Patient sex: F
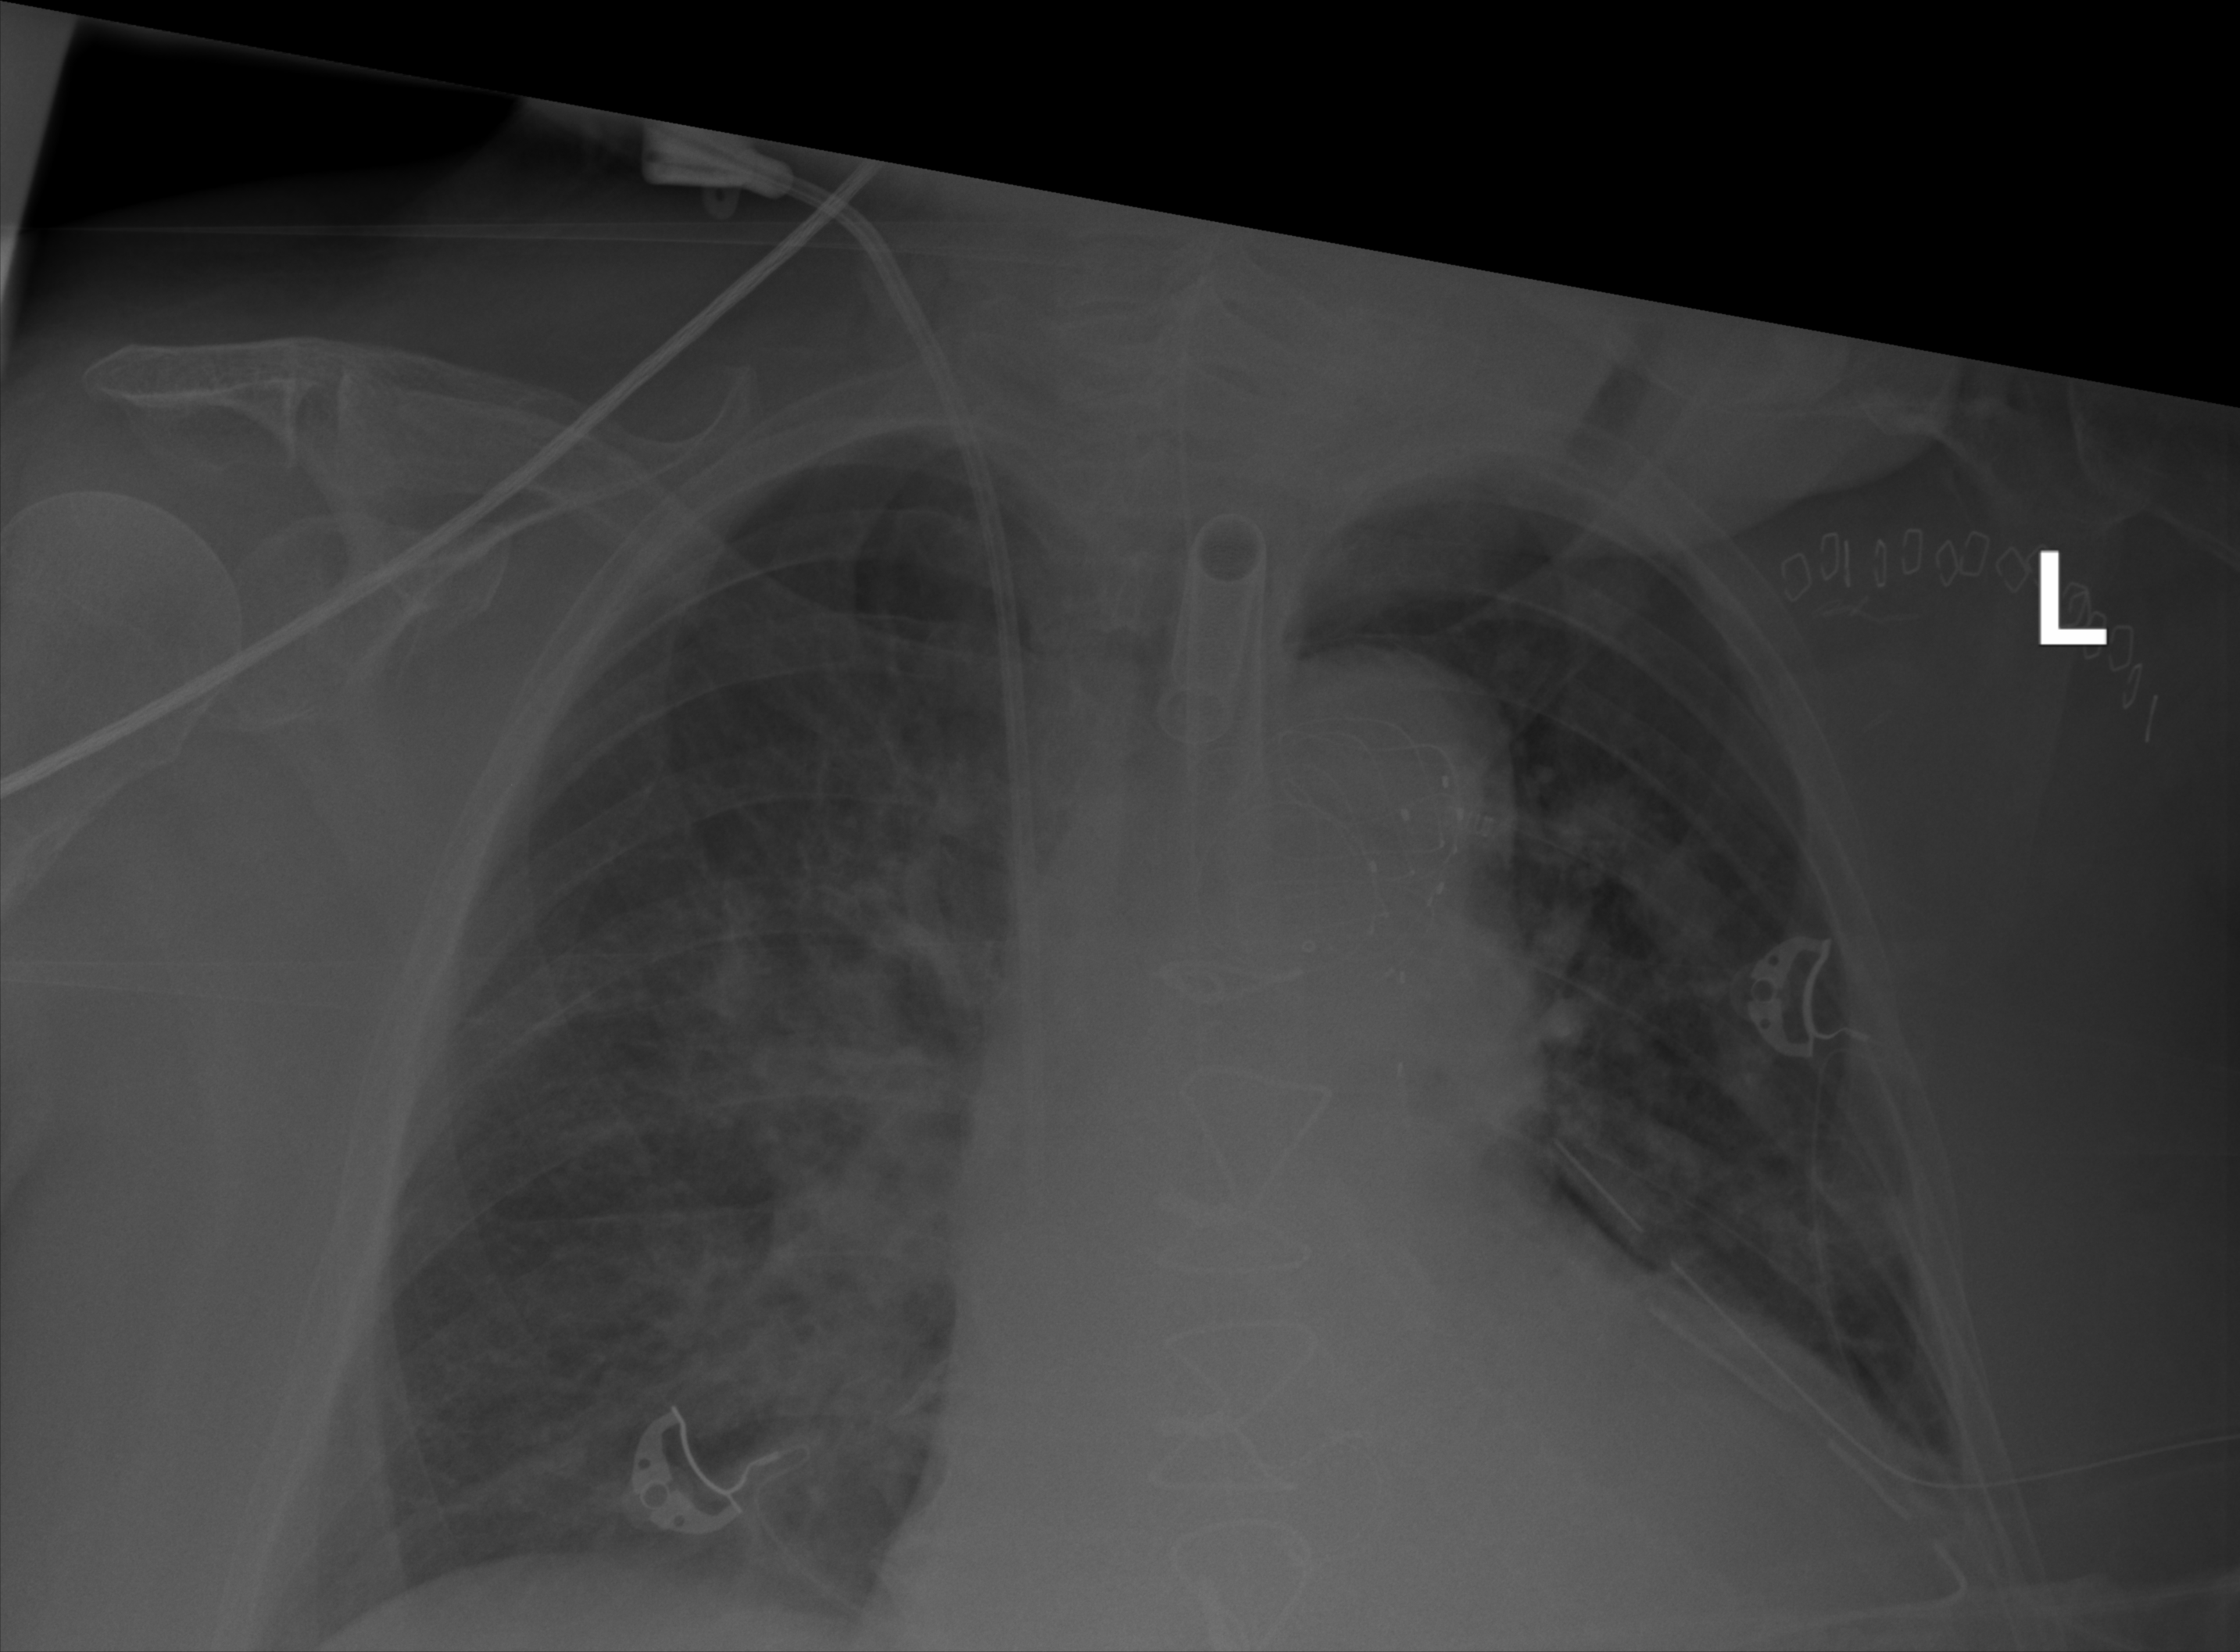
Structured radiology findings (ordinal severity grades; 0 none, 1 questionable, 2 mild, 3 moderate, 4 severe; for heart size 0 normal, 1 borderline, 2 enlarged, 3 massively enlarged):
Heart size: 2
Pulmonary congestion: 2
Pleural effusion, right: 2
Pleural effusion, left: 2
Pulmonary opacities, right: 3
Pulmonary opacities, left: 2
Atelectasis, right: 3
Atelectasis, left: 2